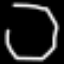
Label: octagon